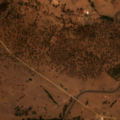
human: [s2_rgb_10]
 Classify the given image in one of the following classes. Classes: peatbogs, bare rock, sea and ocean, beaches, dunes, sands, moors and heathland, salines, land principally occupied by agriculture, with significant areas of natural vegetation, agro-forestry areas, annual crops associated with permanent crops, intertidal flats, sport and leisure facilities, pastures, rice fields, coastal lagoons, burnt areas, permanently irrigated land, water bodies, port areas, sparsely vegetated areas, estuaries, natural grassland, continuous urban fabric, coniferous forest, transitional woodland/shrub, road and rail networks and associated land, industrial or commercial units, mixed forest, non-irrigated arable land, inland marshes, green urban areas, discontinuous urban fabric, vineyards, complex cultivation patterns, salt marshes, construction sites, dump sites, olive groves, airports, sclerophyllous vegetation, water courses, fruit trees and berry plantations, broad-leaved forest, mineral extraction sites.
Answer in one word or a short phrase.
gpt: non-irrigated arable land, agro-forestry areas, transitional woodland/shrub